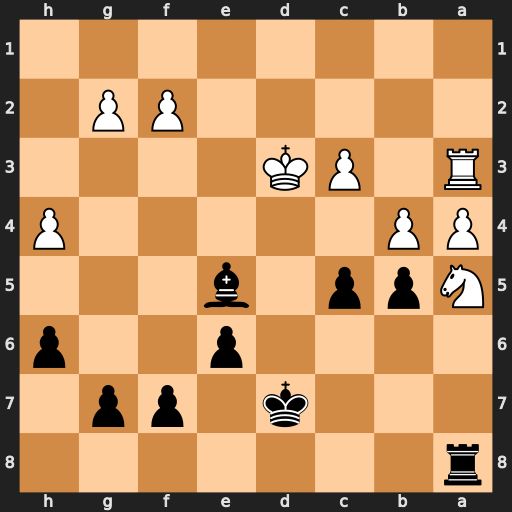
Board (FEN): r7/3k1pp1/4p2p/Npp1b3/PP5P/R1PK4/5PP1/8
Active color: b
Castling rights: -
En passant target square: -
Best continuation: cxb4 cxb4 Bd6